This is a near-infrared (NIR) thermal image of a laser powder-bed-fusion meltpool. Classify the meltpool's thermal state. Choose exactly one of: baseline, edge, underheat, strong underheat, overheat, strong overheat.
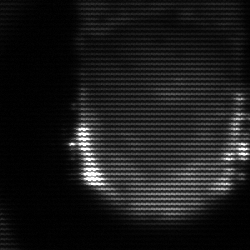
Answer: baseline